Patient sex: M
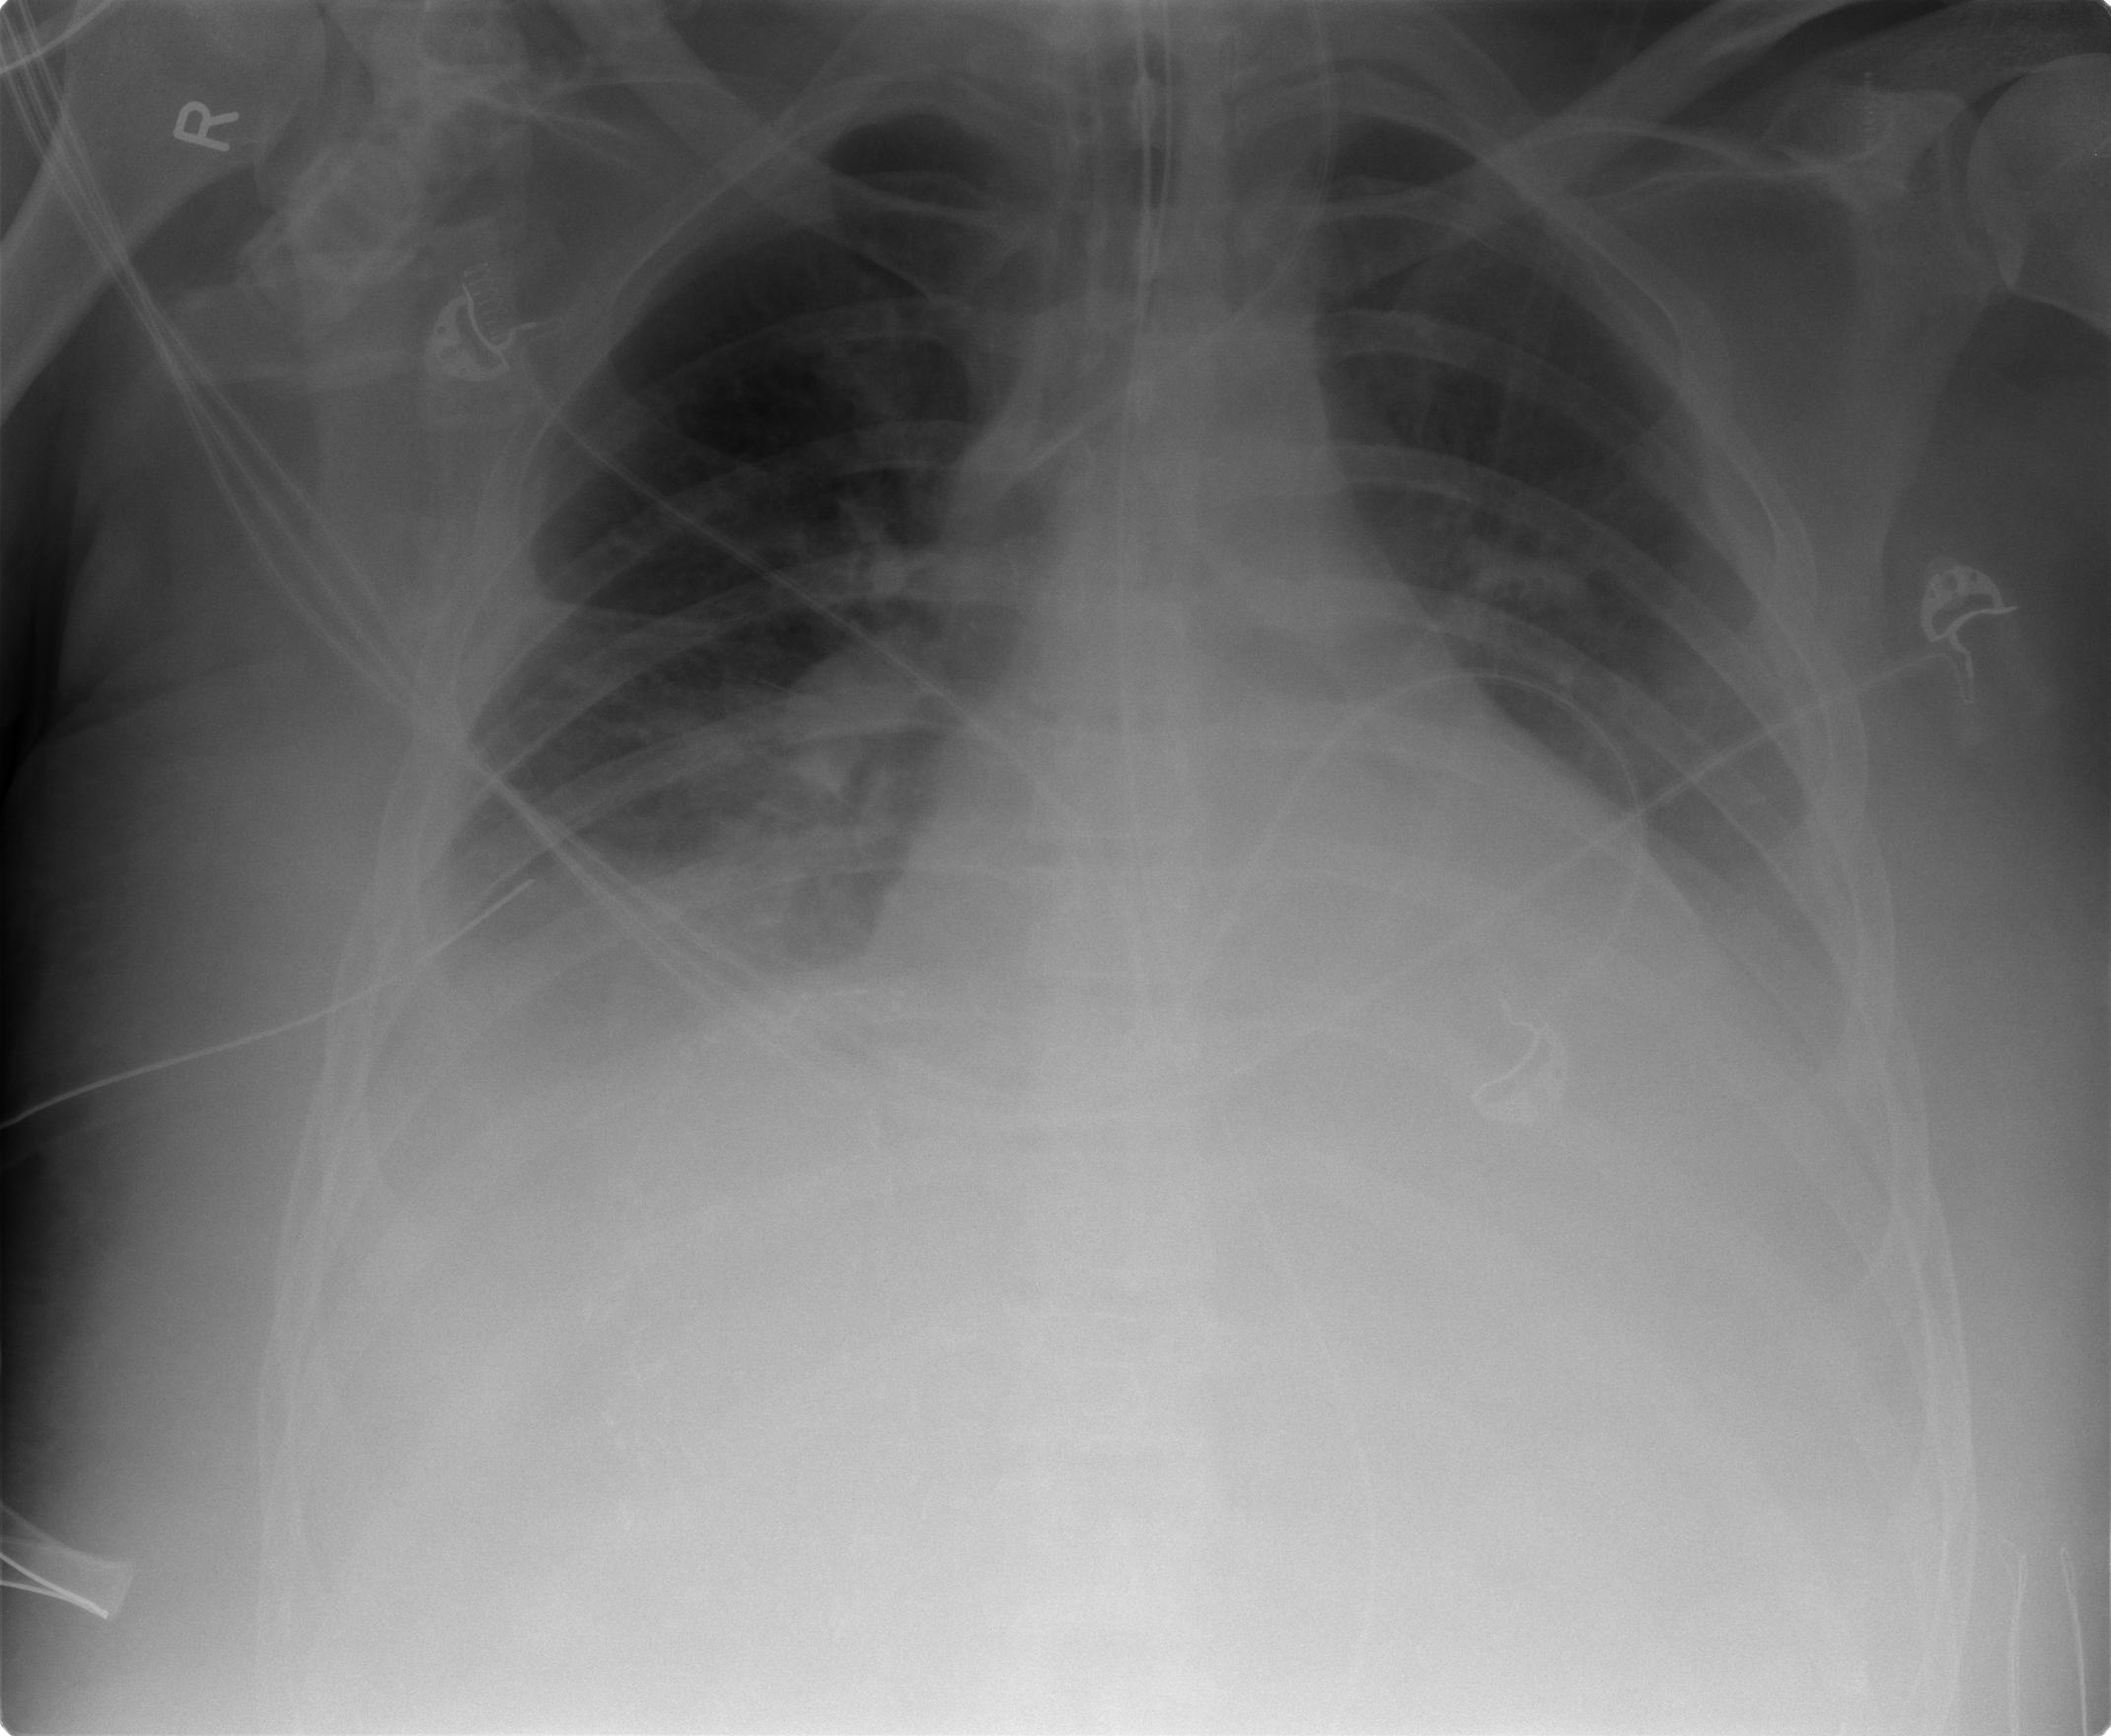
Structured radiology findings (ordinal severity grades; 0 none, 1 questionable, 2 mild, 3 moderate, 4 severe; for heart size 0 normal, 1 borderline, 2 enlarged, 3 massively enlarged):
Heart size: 2
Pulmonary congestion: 2
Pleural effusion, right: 2
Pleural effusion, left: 2
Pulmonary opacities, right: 2
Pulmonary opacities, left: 0
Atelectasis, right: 3
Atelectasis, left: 2